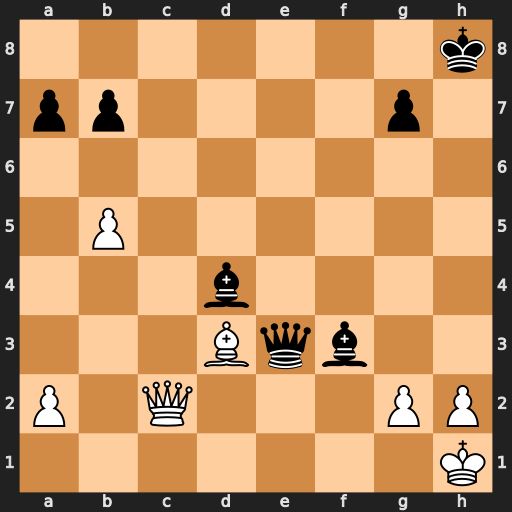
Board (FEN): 7k/pp4p1/8/1P6/3b4/3Bqb2/P1Q3PP/7K
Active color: w
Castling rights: -
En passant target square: -
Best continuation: Qc8+ Qe8 Qxe8#